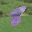
Label: 8